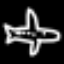
Label: airplane